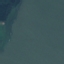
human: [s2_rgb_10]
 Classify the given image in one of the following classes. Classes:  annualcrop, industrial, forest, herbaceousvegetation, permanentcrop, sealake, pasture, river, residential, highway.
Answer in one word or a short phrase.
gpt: SeaLake